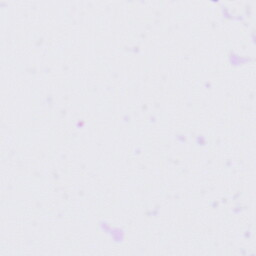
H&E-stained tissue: Tonsil